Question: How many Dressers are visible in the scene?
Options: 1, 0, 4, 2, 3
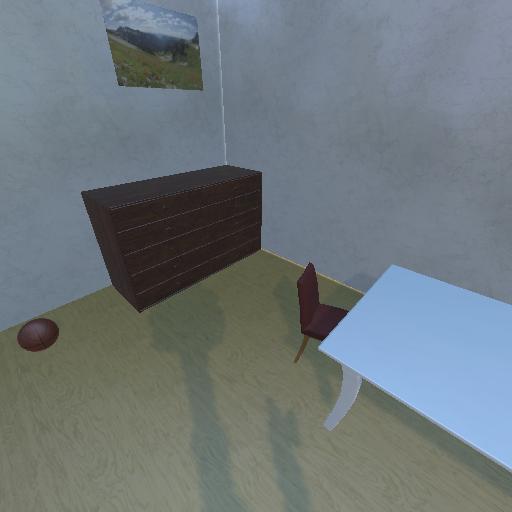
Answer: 1